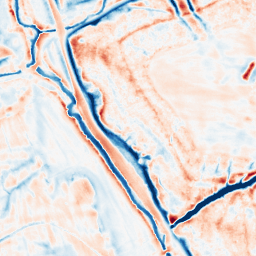
Category: edge_preserving
Decomposition family: bilateral
Decomposition parameters: d: 21
sigma_color: 25
sigma_space: 100
Upsampling method: cubic_mitchell
Upsampling parameters: scale: 2
Upsampling scale: 2